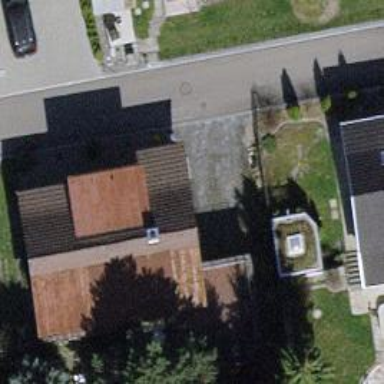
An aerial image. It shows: Building with tiled roof.